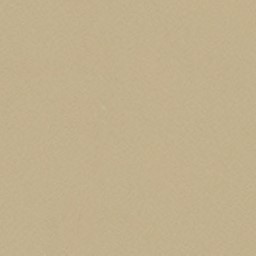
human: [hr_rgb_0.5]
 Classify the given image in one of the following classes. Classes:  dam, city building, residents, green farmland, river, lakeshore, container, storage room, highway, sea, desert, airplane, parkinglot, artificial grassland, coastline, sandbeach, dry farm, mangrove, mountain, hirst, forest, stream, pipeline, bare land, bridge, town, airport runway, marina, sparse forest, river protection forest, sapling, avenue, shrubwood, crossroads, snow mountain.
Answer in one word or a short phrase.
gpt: desert